Question:
TableData is a subclass of NSObject as datasource and table delegate for a view-based table. The 'awakeFromNib' method of TableData will run many times because I'm using view-based table. If TableData is a subclass of NSViewController, I can use 'loadView:' to finish my task, but TableData is a subclass of NSObject, my question is:
1. which method I should use instead of awakeFromNib to initialize TableData properties?
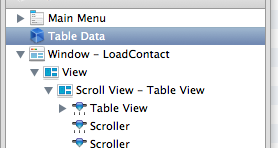
Answer: I don't know how you create your window, but you can do in this way:
AppDelegate.m
'''
- (void)applicationDidFinishLaunching:(NSNotification *)aNotification {
// Insert code here to initialize your application
fMainWinDelegate = nil;
fMainWinDelegate = [[MainWinDelegate alloc] init];
[fMainWinDelegate showWindow];
}
'''
MainWindowDelegate.m
'''
- (id)initWithWindow:(NSWindow *)AWindow
{
NSLog(@"MainWinDelegate::initWithWindow");
self = [super initWithWindow:AWindow];
if (self) {
// Initialization code here.
NSLog(@"MainWinDelegate::initWithWindow, we have self!");
}
return self;
}
- (void)awakeFromNib
{
NSLog(@"MainWinDelegate::awakeFromNib");
// only for debug and to be sure that is called many times
}
- (void)showWindow {
NSLog(@"MainWinDelegate::showWindow");
if (!self.window) {
[NSBundle loadNibNamed:@"MainWin" owner:self];
NSLog(@"MainWinDelegate::showWindow init part");
// do your init here
}
[self.window makeKeyAndOrderFront:self];
NSLog(@"MainWinDelegate::showWindow end");
}
'''
This is the log:
'''
MainWinDelegate::initWithWindow
MainWinDelegate::initWithWindow, we have self!
MainWinDelegate::showWindow
MainWinDelegate::awakeFromNib
MainWinDelegate::showWindow init part
MainWinDelegate::showWindow end
'''